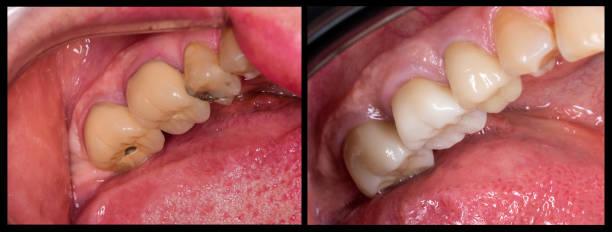
Condition: Gingivitis